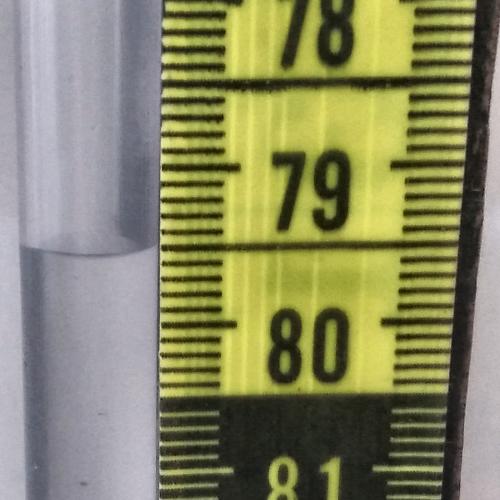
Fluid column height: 79.5 cm